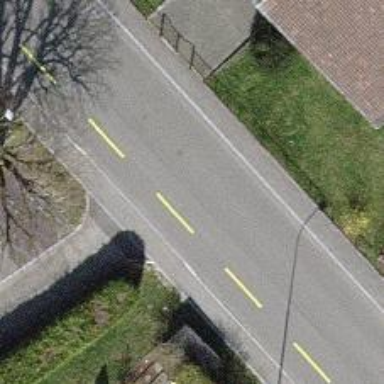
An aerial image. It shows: Tertiary road.